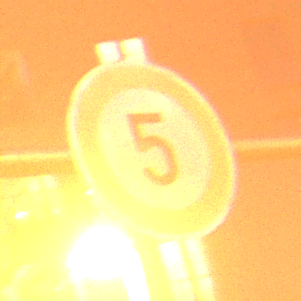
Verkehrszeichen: Geschwindigkeit5
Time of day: Night
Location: Outdoor (Urban)
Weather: PartlyCloudy
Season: NotSpecified
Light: Artificial